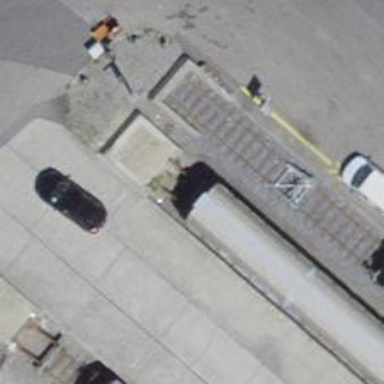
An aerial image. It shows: Railway buffer stop.